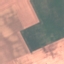
Land use / land cover: AnnualCrop